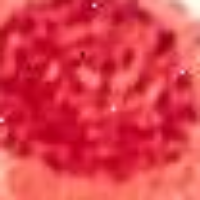
Label: prophase